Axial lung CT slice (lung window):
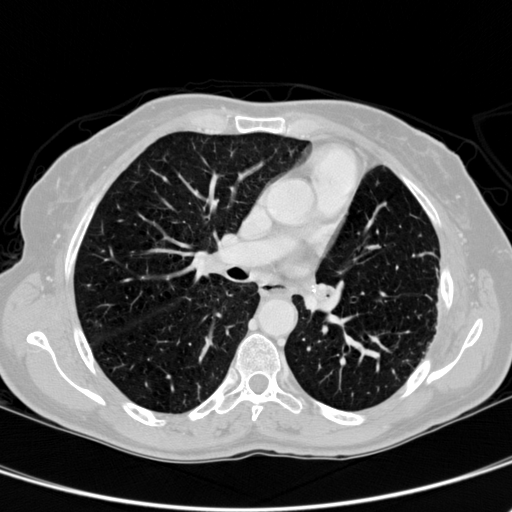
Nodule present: no